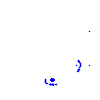
Particle: proton